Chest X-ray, PA view. Patient: 58 years old, sex M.
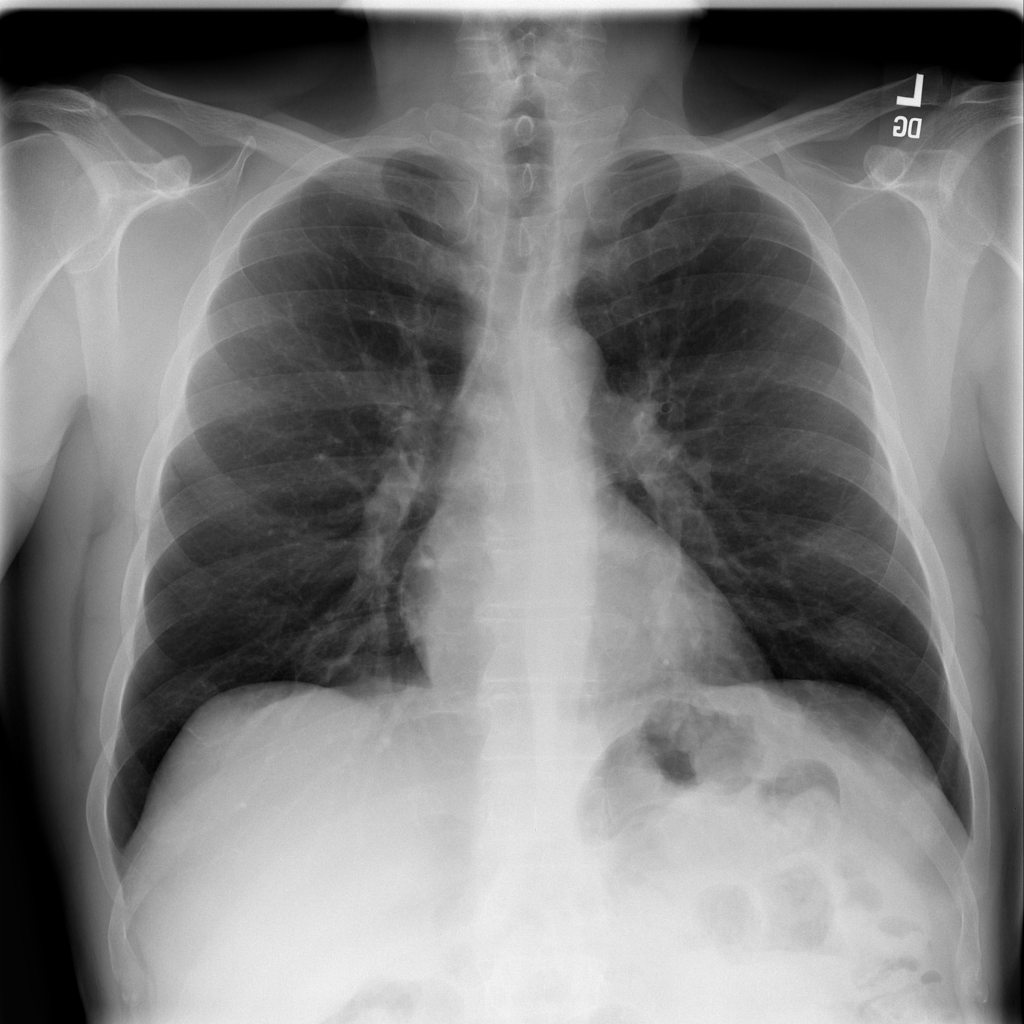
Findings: No Finding